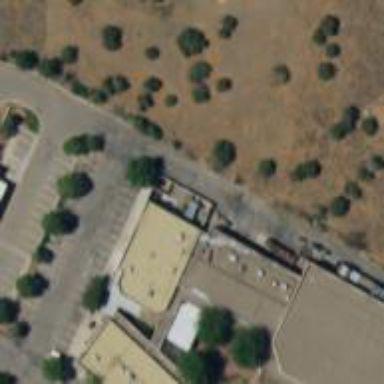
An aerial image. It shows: Veterinary facility.